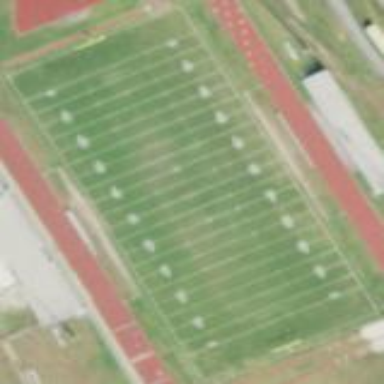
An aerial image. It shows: American football pitch.